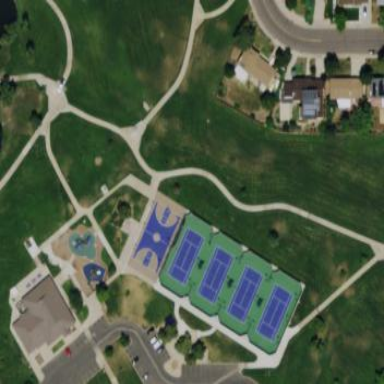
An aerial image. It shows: Tennis court on pitch designated for leisure land.